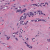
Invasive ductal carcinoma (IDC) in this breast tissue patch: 1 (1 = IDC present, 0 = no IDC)